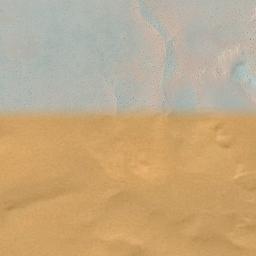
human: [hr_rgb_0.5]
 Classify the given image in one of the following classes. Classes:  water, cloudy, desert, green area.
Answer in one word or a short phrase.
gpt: desert